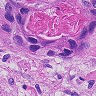
Metastatic tissue present: yes